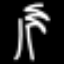
Label: palm tree